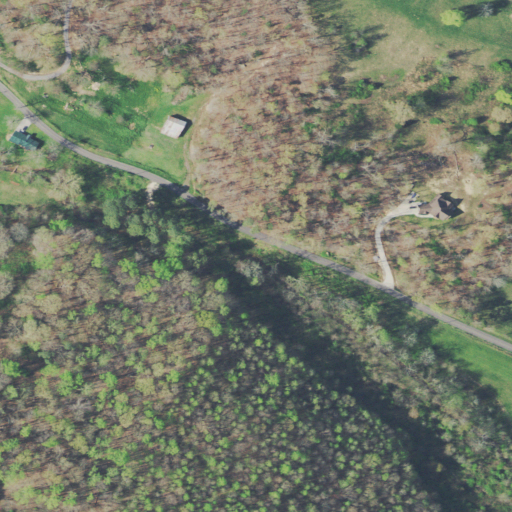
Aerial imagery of gap in Tennessee named Snyder Gap containing deciduous forest, pasture, open development, and grassland